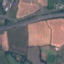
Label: Highway